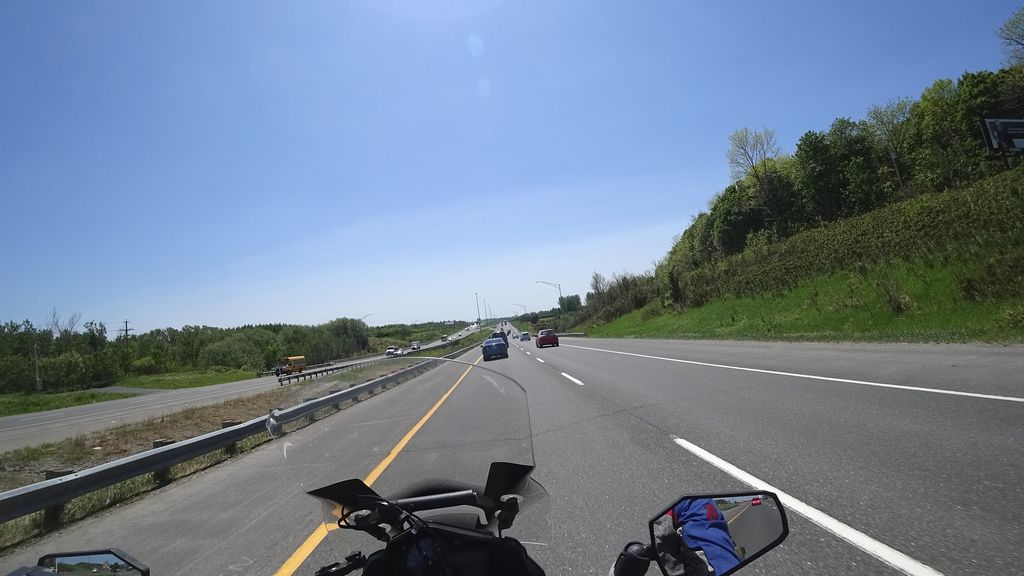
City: quebec_city